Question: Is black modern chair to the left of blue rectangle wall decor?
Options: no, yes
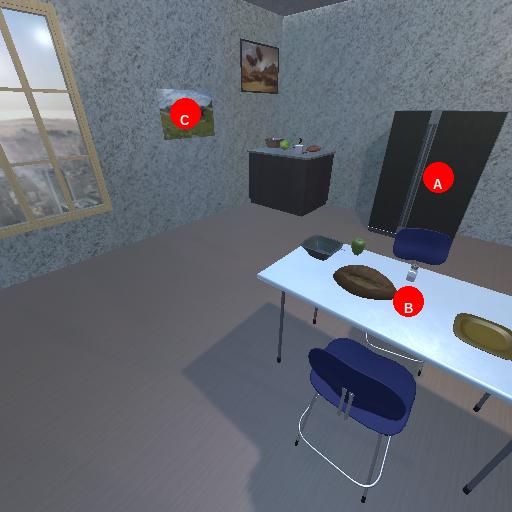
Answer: no